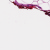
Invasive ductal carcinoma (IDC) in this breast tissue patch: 0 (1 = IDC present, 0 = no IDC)